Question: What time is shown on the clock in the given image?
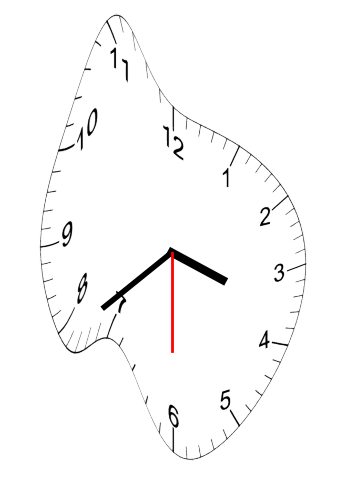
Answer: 03:38:30